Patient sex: M
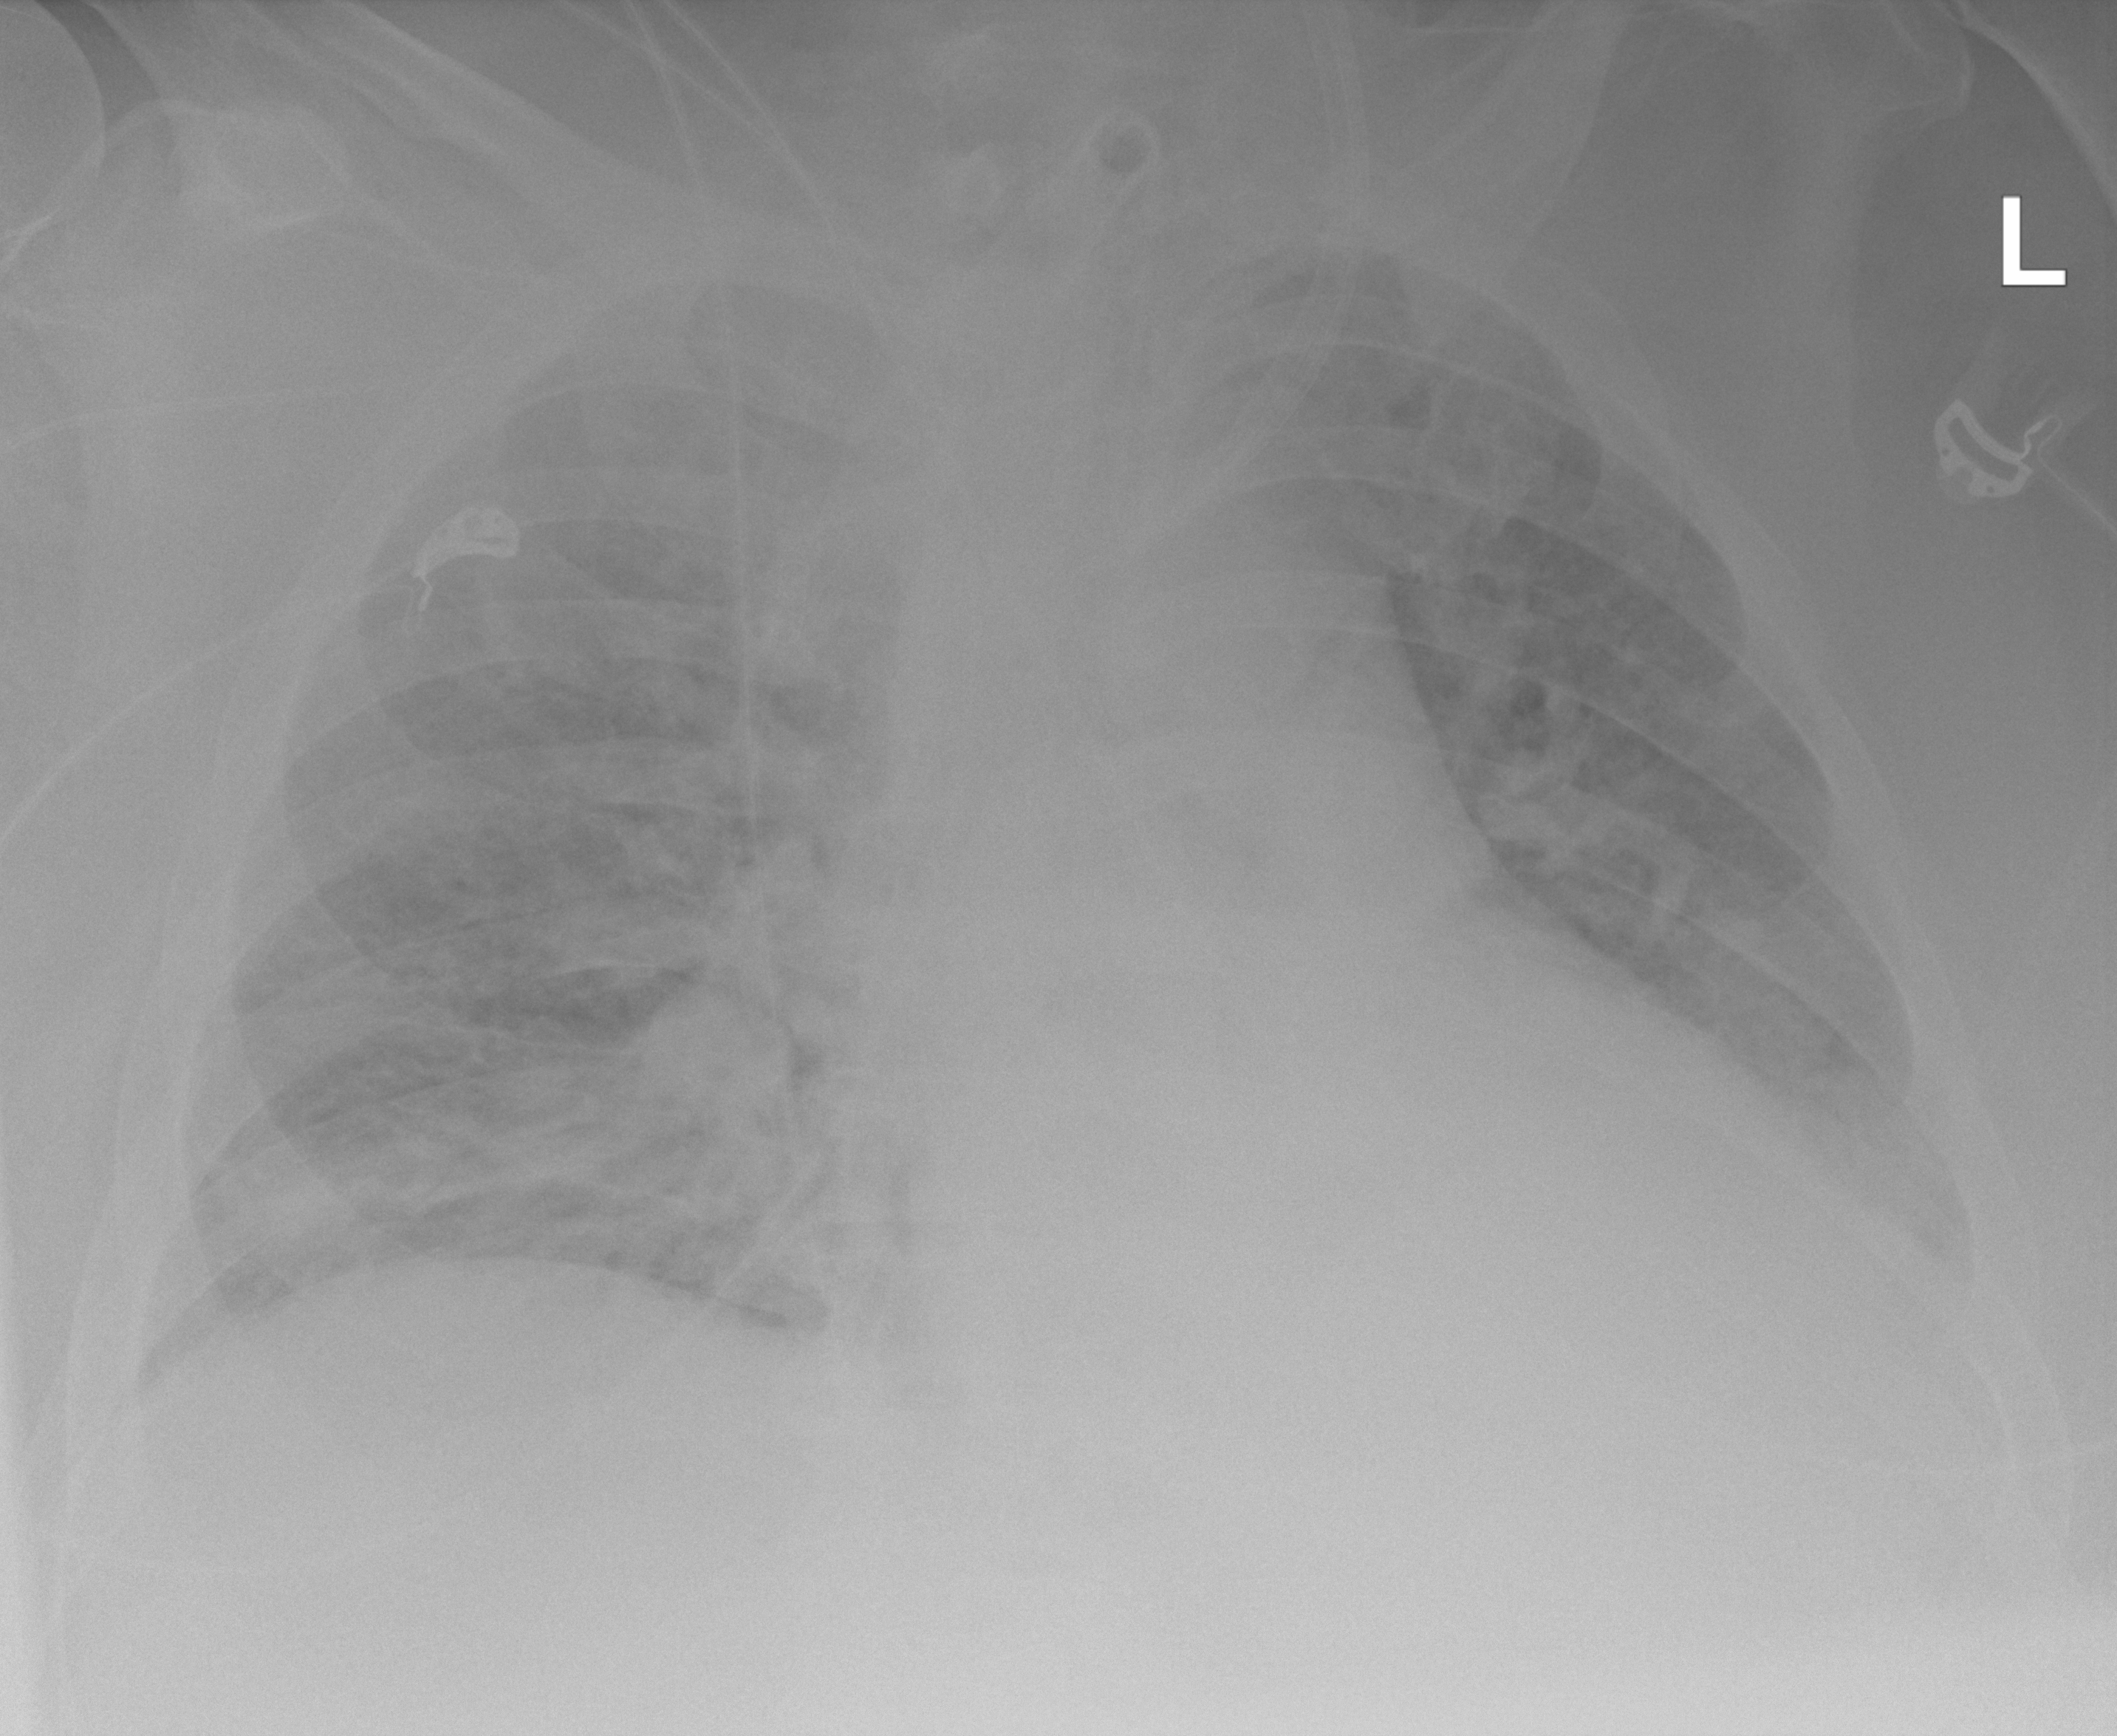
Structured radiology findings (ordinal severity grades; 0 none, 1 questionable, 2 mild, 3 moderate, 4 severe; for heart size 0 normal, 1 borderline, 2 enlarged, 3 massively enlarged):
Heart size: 0
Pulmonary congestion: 0
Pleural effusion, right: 1
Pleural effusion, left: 2
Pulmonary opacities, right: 2
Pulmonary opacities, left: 2
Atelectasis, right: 2
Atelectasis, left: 2